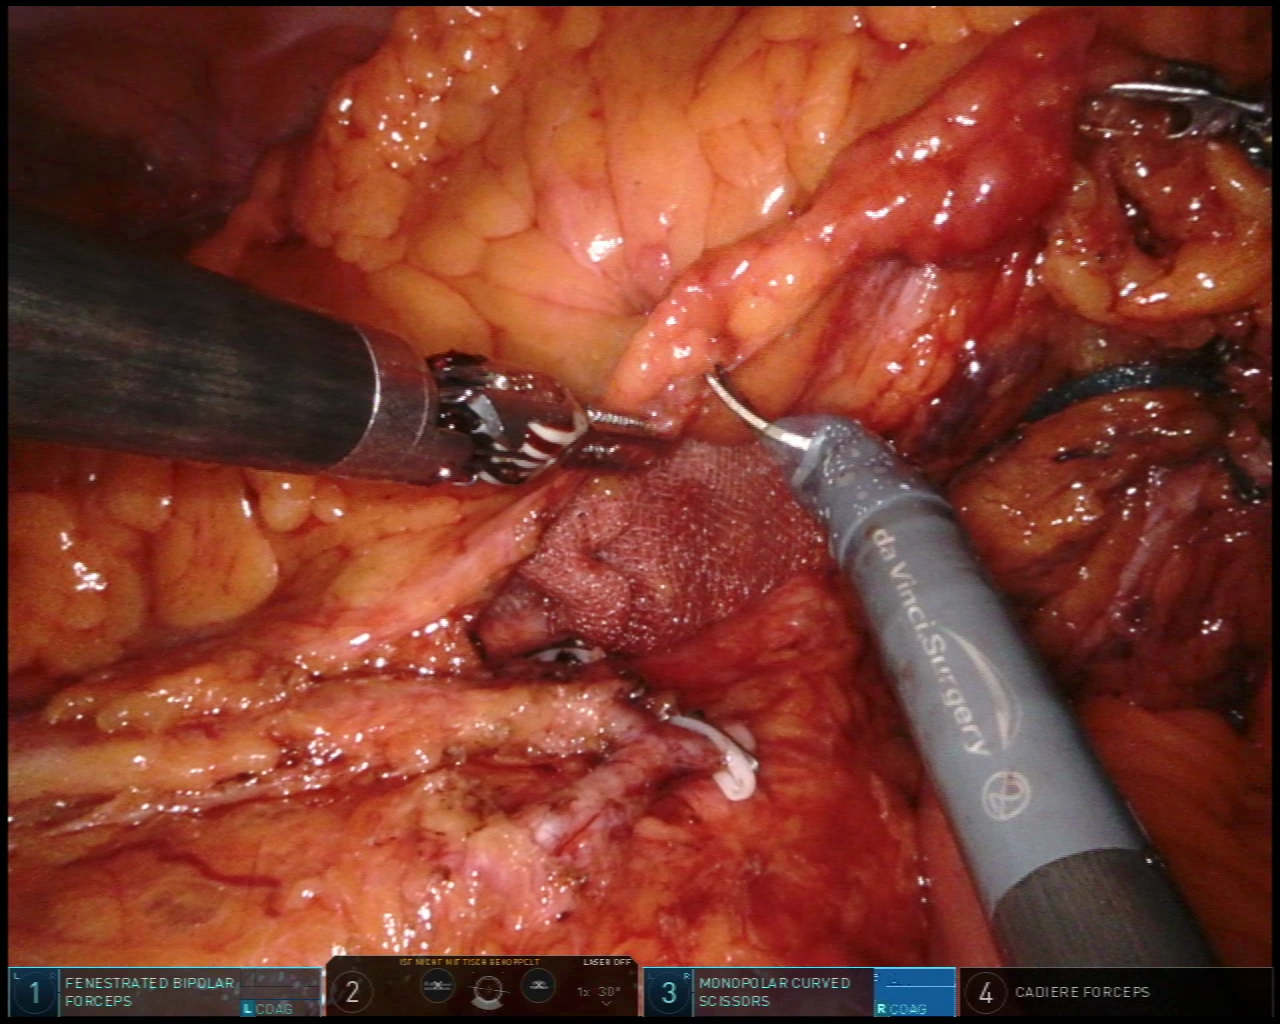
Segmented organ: ureter
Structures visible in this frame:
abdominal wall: yes
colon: no
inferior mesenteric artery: no
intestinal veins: no
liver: no
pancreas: no
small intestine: yes
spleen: no
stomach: no
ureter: yes
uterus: no
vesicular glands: no